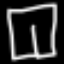
Label: pants